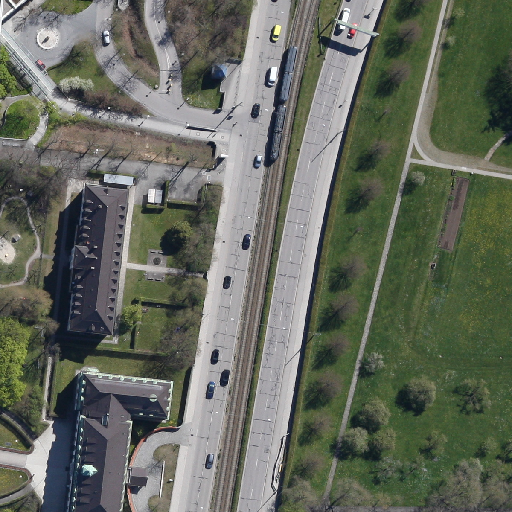
Referring expression: car